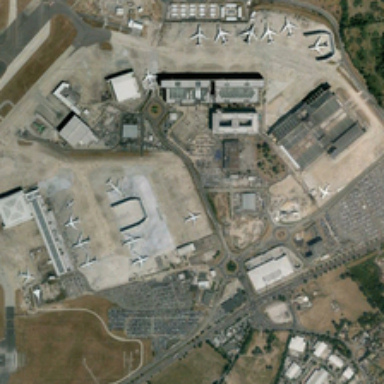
Many planes and buildings are in an airport .